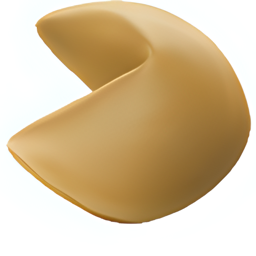
Name: fortune cookie
Emoji: 🥠
Group: Food & Drink
Sub-group: food-asian